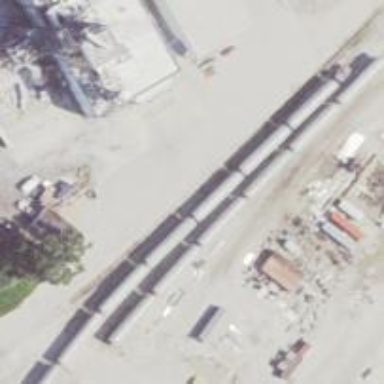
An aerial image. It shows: Railway yard.